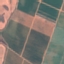
Label: PermanentCrop